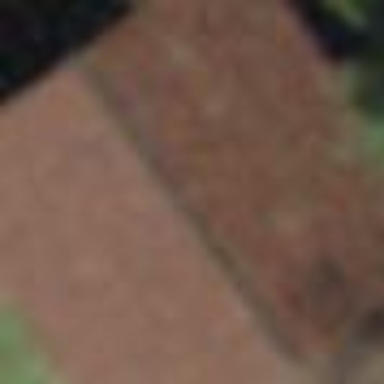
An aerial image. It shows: Barn.